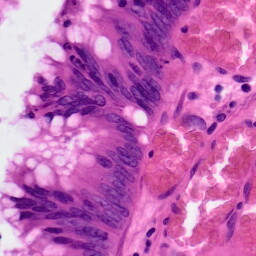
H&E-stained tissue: Colon